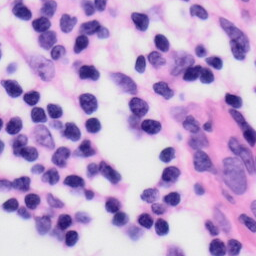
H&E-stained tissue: Skin